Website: macys
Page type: newsletter-management
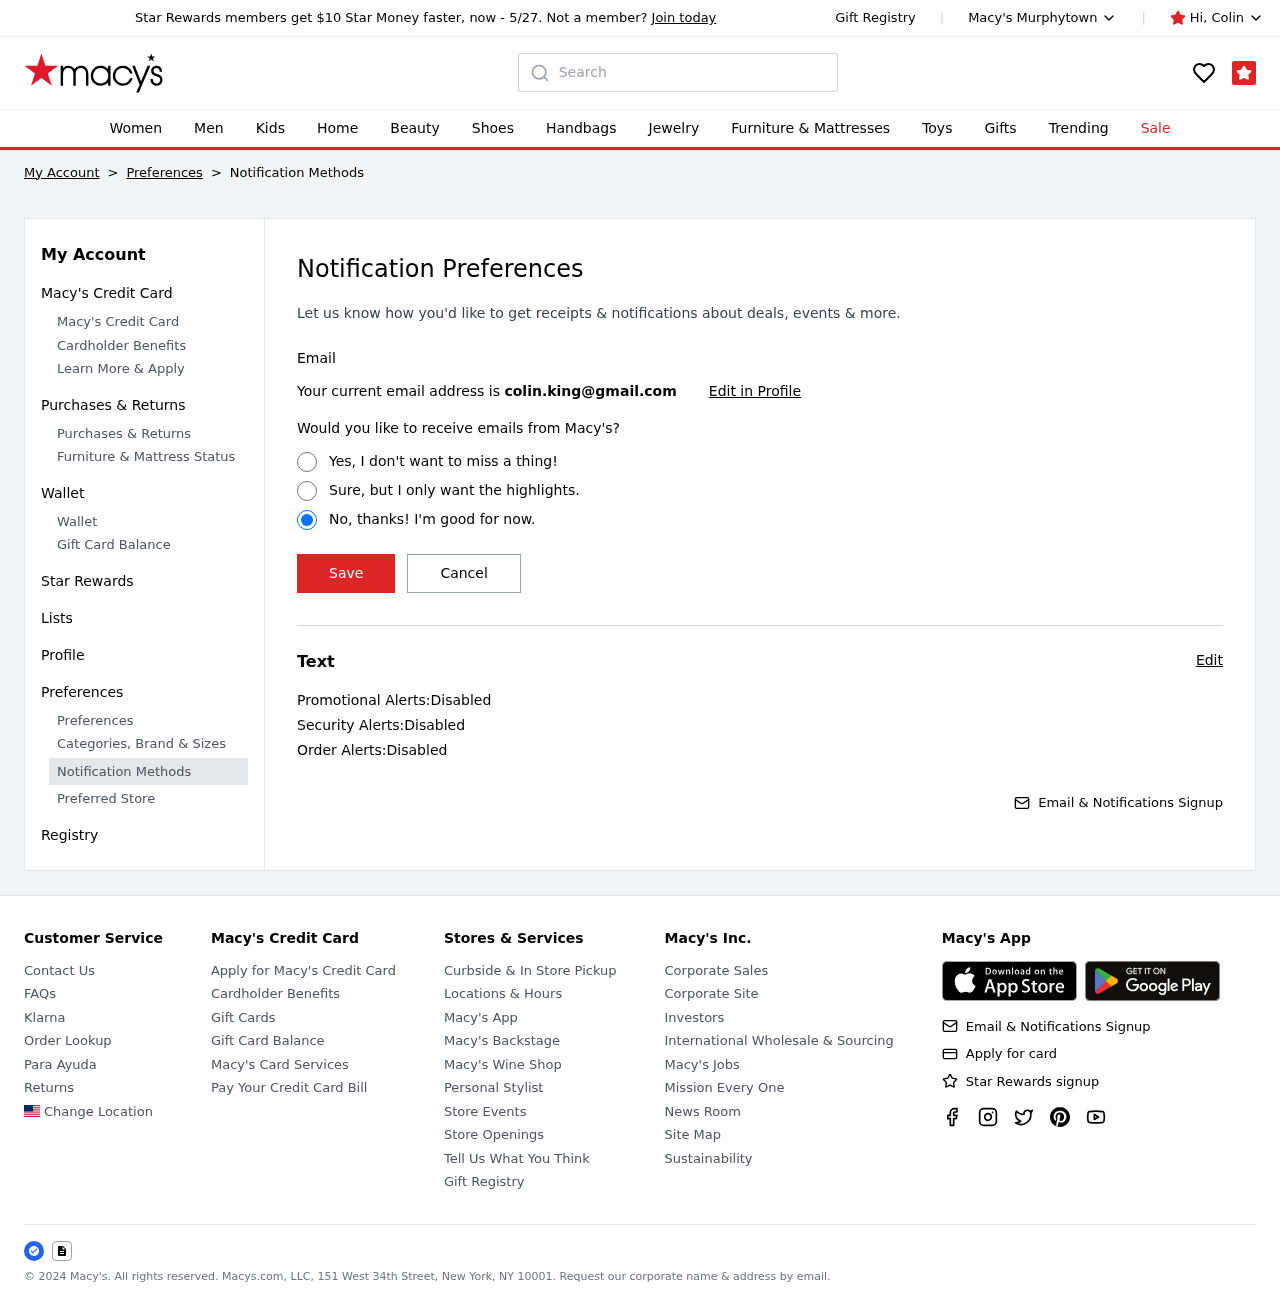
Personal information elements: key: PII_CITY
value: Murphytown
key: PII_EMAIL
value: colin.king@gmail.com
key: PII_FIRSTNAME
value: Colin
Search elements: key: HEADER_SEARCH
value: Search